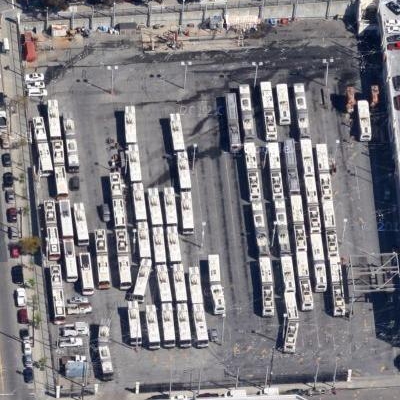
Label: Parking